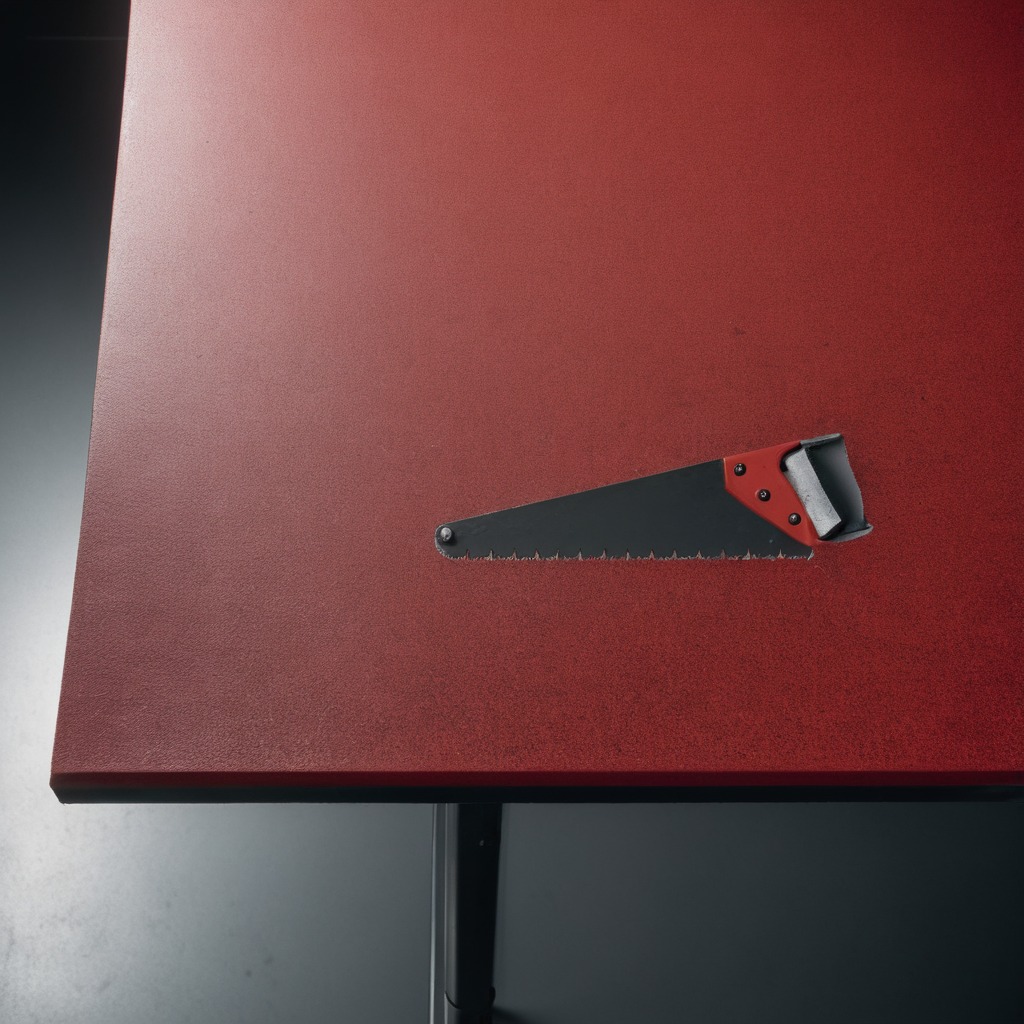
A metal saw is lying on a clean granite tabletop inside a workshop under bright overhead lighting crisp shadows high clarity worn but beneath the mat.